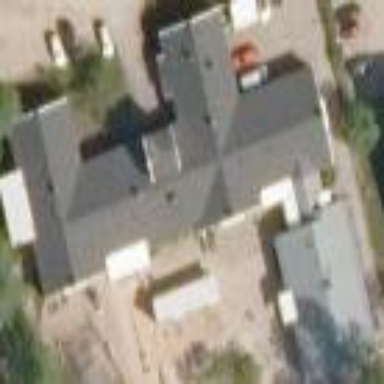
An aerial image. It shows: Kindergarten building.